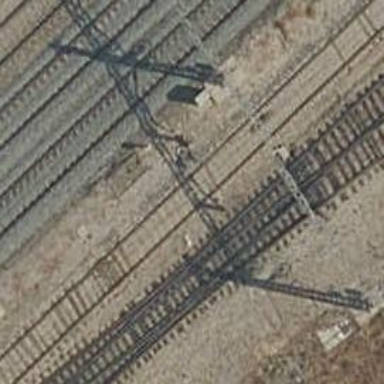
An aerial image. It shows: Rail siding with electrified contact lines for trains.